七年级 · 立体几何学
室里, 水平桌面上有甲、乙、丙三个圆柱形容器(容器足够高), 底面半径之比为 $1: 2: 1$,用两根相同的管子在容器的 $5 \mathrm{~cm}$ 高度处连通 (即管子底端离容器底 $5 \mathrm{~cm}$ ), 现三个容器中, 只有甲中有水, 水位高 $1 \mathrm{~cm}$, 如图所示.若每分钟同时向乙和丙注入相同量的水, 开始注水 1 分钟,乙的水位上升 $\frac{5}{6} \mathrm{~cm}$, 则开始注入__分钟的水量后, 甲与乙的水位高度之差是

$0.5 \mathrm{~cm}$.

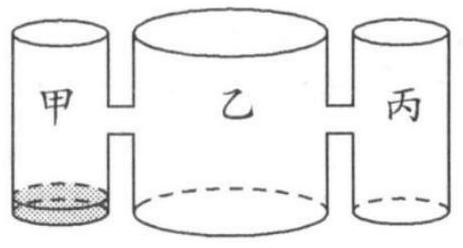
答案: frac{3}{5}$ 或 $\frac{33}{20}$ 或 $\frac{171}{40}$
解析:

【分析】本题考查一元一次方程的应用, 需要分类讨论, 难度较大.

由甲、乙、丙三个圆柱形容器(容器足够高), 底面半径之比为 $1: 2: 1$, 注水 1 分钟, 乙的水位上升 $\frac{5}{6} \mathrm{~cm}$, 得到注水 1 分钟, 丙的水位上升 $\frac{10}{3} \mathrm{~cm}$. 设开始注入 $x$ 分钟的水量后, 甲与乙的水位高度之差是 $